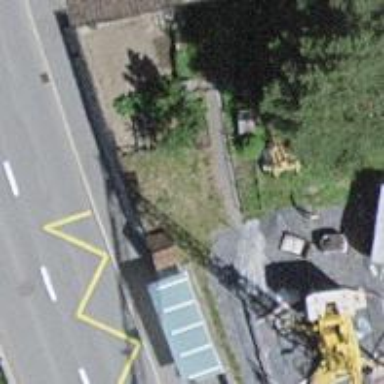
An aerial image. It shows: Bus stop with shelter. It is platform for public transport.